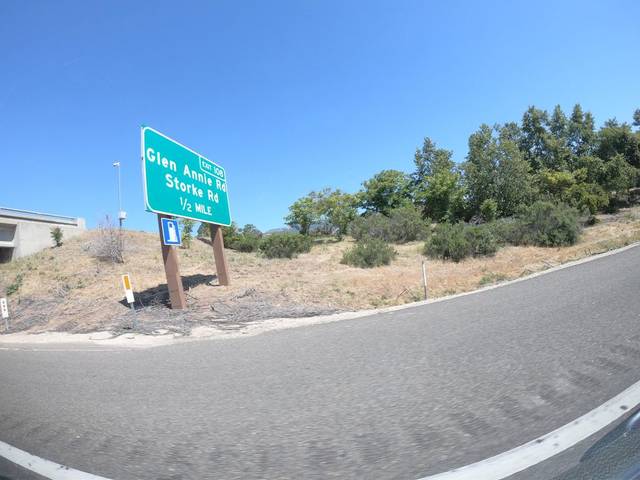
Region: United States
Coordinates: 34.438, -119.853